Interaction volume radius: 10 \u00c5
Interaction volume height: 20 \u00c5
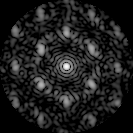
Disorder parameter: 0.5206